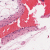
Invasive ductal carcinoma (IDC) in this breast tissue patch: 0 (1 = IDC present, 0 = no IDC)